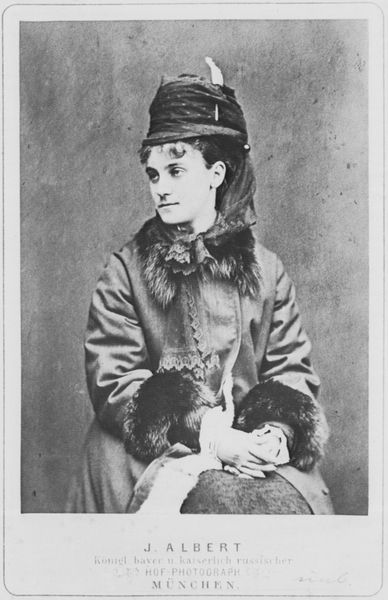
Titel: Der letzte Schrei, der "cul de Paris"
Künstler: Joseph Albert
Standort: München
Institution: Stadtmuseum, Graphische Sammlung
Schlagwörter: feder, mann, weiß, mädchen, sitzen, frau, grau, handschuhe, hintergrund, hut, mund, ohr, profil, schwarz, blick, dame, schal, schleier, tuch, rock, schleife, alt, jacke, jung, kappe, augen, falten, gesicht, kleidung, kragen, pelz, rahmen, spitze, ärmel, bildnis, hände, portrait, porträt, haare, mantel, pose, reich, sitzend, spitzen, lippen, locken, prinzessin, schön, traurig, fell, reiterin, kopfbedeckung, lächeln, schrift, haltung, russland, ausdruck, gefaltet, kopftuch, brauen, foulard, gris, manteau, nez, oreille, yeux, atelier, nadel, edel, rüschen, schick, foto, fotografie, photographie, punkte, münchen, schwarz-weiss, blanc, noir, portait, chapeau, hässlich, bürgertum, manschetten, augenlider, photo, untertitel, verschränkt, pelzkragen, seitenblick, fuchs, halbprofil, brav, assis, jupe, besetzt, femme, fotographie, fellkragen, cheveux, peinture, main, robe, munich, photografie, voile, coiffe, sissi, pelzbesatz, vieux, albert, turban, jeune, plume, triste, visage, munchen, dentelle, genoux, noir et blanc, atelierfoto, trois quart, angezogen, mains, gant, zeitgenössische kleidung, j. albert, hofphotograph, bürgerliche, fourrure, gekleidet, hutnadel, sozialgeschichte, wegschauen, zur seite schauen, poignet, blick zur seite, assise, dama, woman, echarpe, mains croisées, gants, daguerréotype, poignets, feather, hat, fur, coat, curls, parrure, allemande, femnme, parure, croisée, coup d'oeil